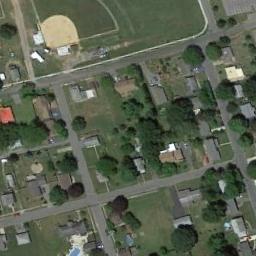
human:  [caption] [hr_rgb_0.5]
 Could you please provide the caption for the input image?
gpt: There is a trail leading to this baseball field .

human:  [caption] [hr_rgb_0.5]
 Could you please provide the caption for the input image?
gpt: A baseball diamond is next to many buildings and trees .

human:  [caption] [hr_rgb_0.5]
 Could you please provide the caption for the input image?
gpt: There is a baseball diamond in the north of the houses .

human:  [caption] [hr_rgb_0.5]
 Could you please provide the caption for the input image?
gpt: A baseball diamond on the lawn and the residential area beside .

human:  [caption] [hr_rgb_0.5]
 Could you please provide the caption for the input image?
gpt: Many buildings are next to  the baseball diamond .